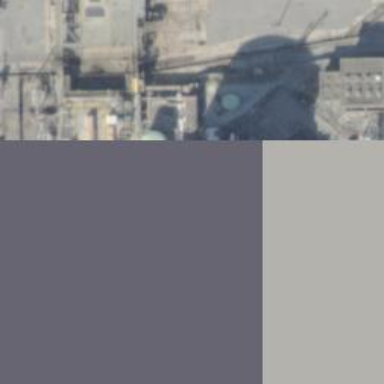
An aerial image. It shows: Nuclear power generator.